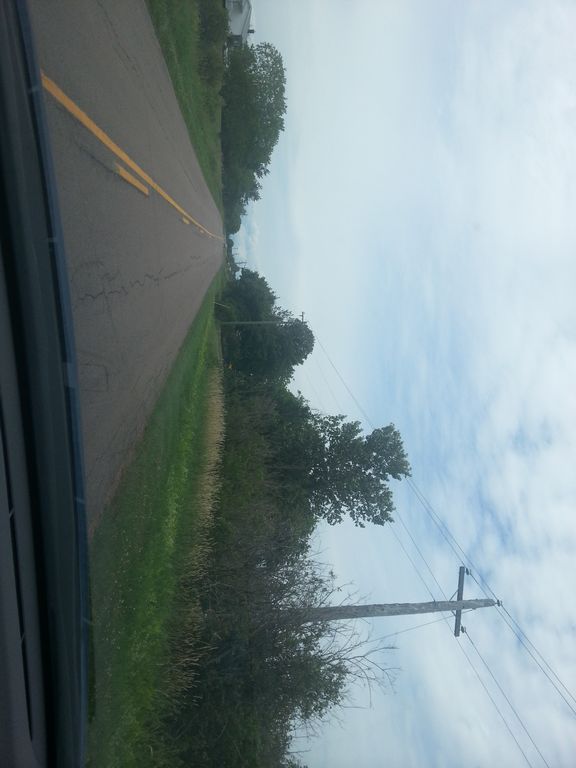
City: charlottetown